Field crop: maize
Growth stage: 2
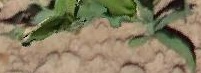
Species: maize